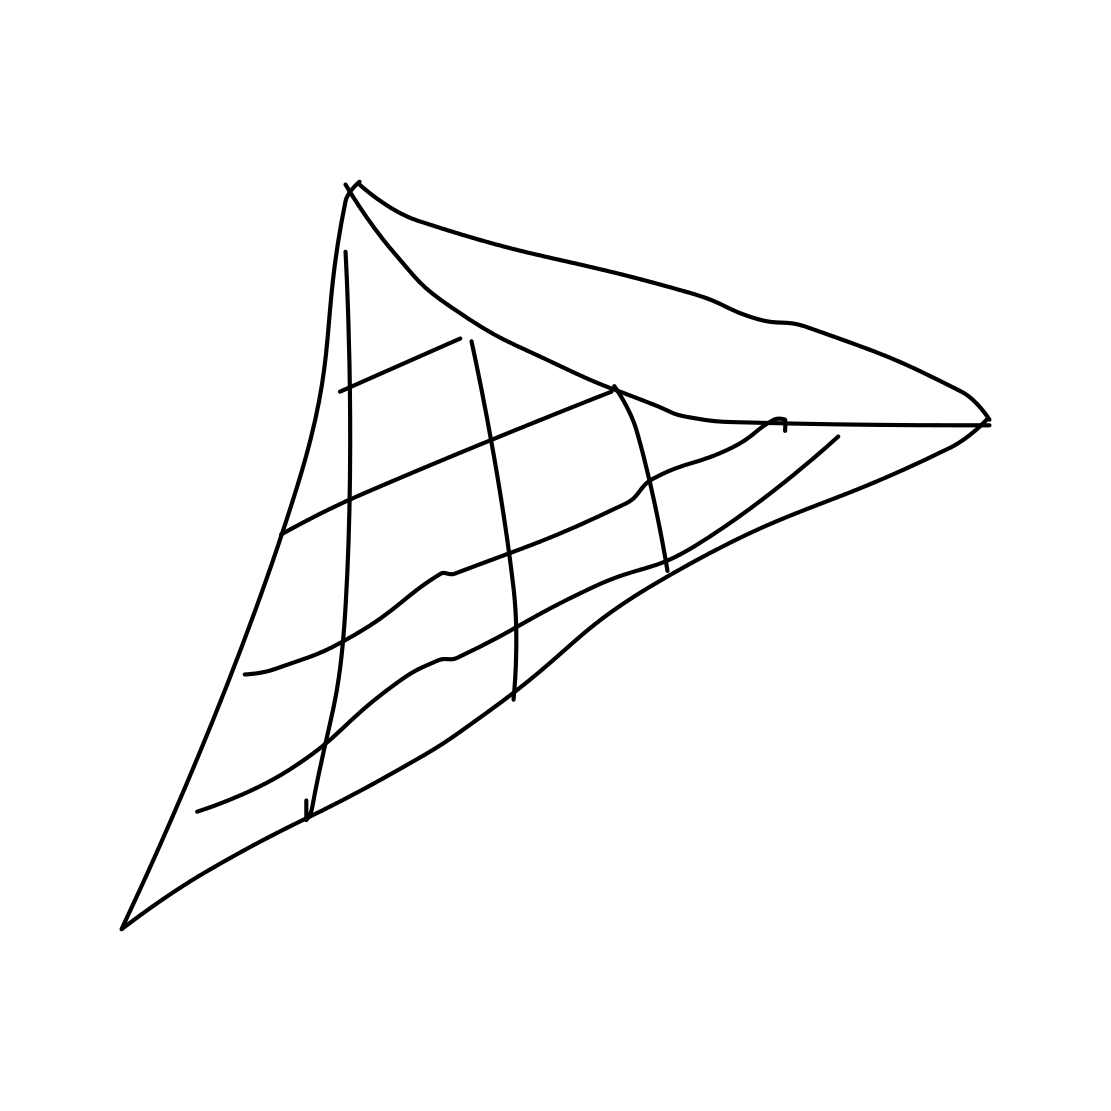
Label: ice-cream-cone